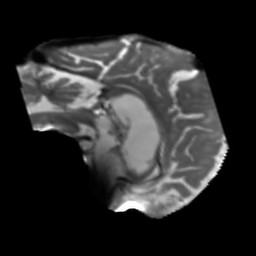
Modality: T2w
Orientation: sagittal
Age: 58
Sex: male
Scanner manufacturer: siemens
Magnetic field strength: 3 T
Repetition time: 5.25 s
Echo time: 0.08 s